Interaction volume radius: 5 \u00c5
Interaction volume height: 15 \u00c5
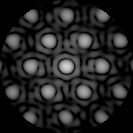
Disorder parameter: 0.1062